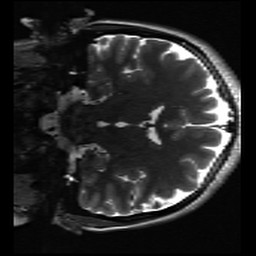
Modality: inplaneT2
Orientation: coronal